Question: When writing 'jUnit' tests for 'Java', for example, tools like 'EclEmma' allows easy view of how much coverage a program has and what areas of code remain without test coverage.

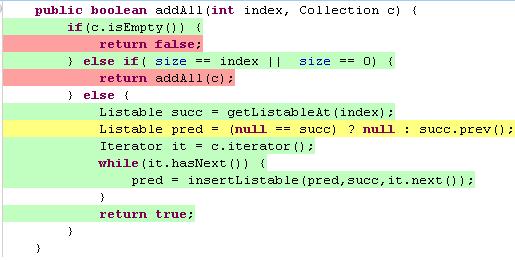
Answer: Recent versions of LLVM, the compiler Apple uses, <URL>.